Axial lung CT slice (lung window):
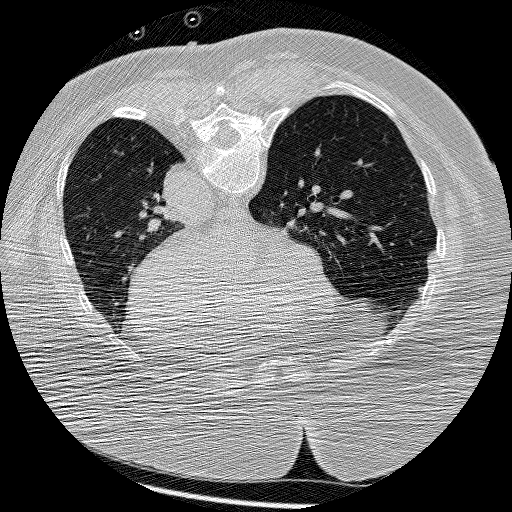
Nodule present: no